Chest X-ray:
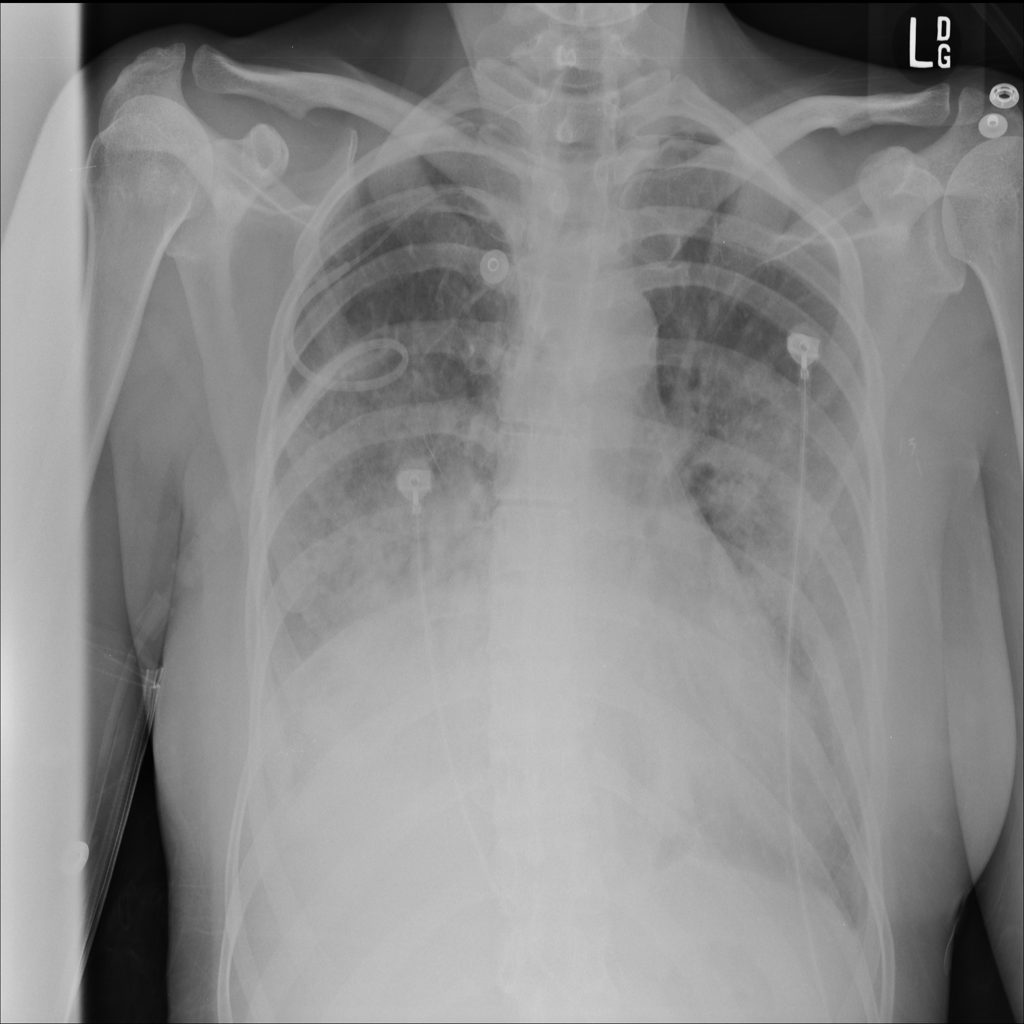
Findings: Consolidation, Effusion
No abnormal finding: no